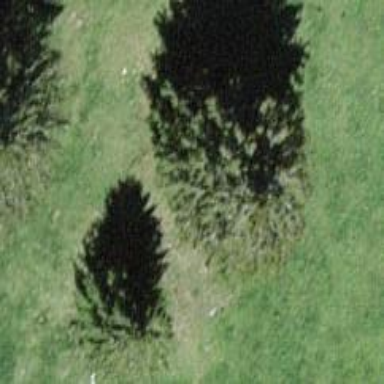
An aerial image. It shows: Needle-leaved tree in its natural environment.